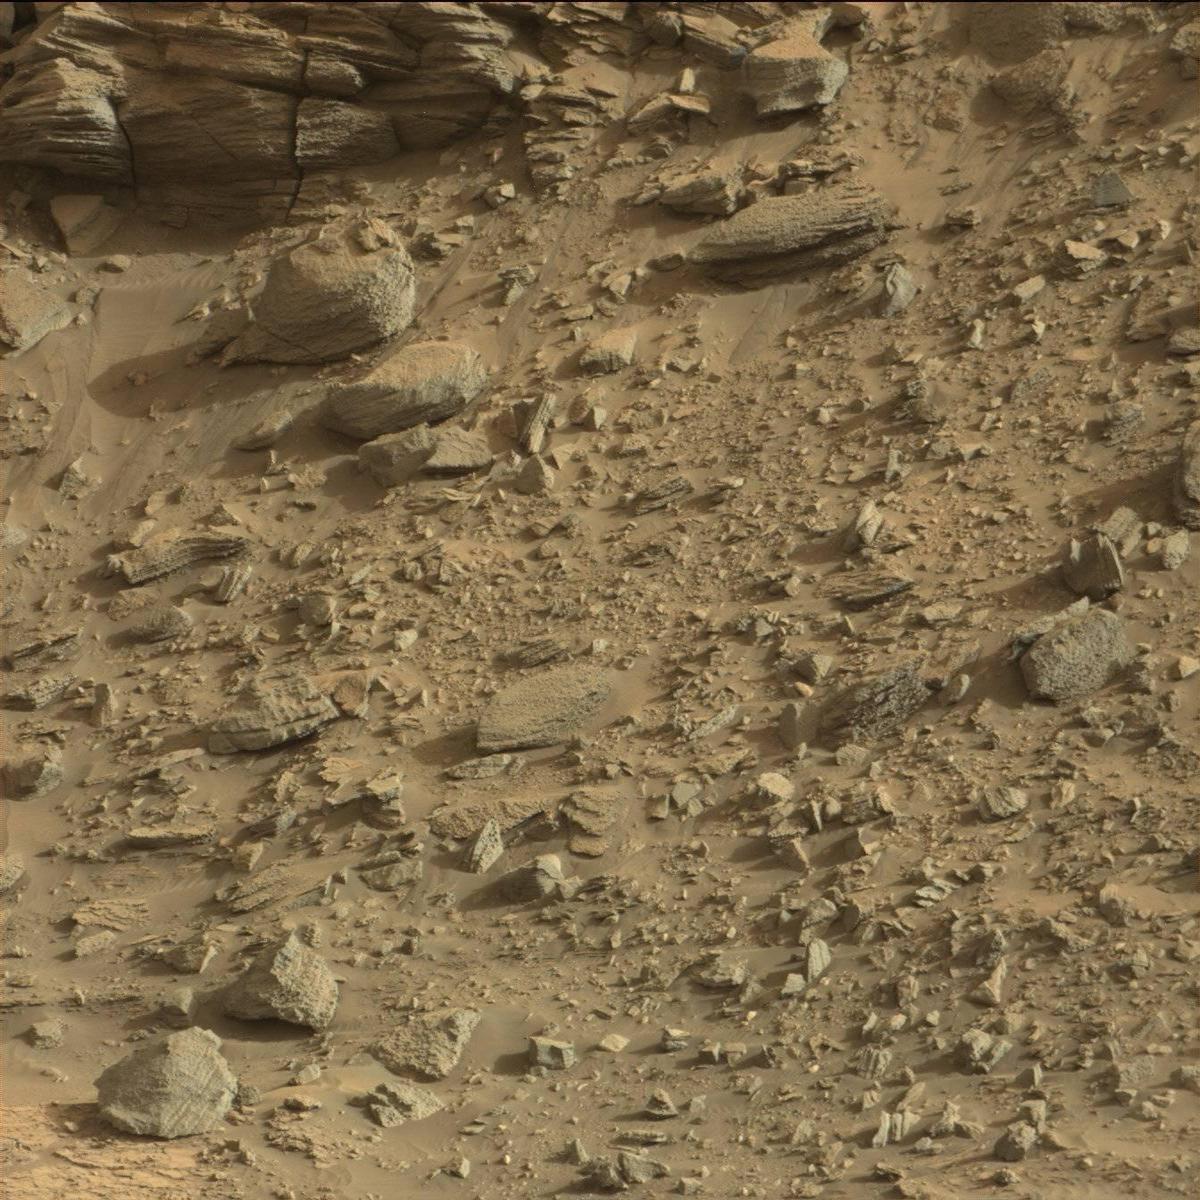
Terrain classes present: Bedrock, Rock, Sand / Soil